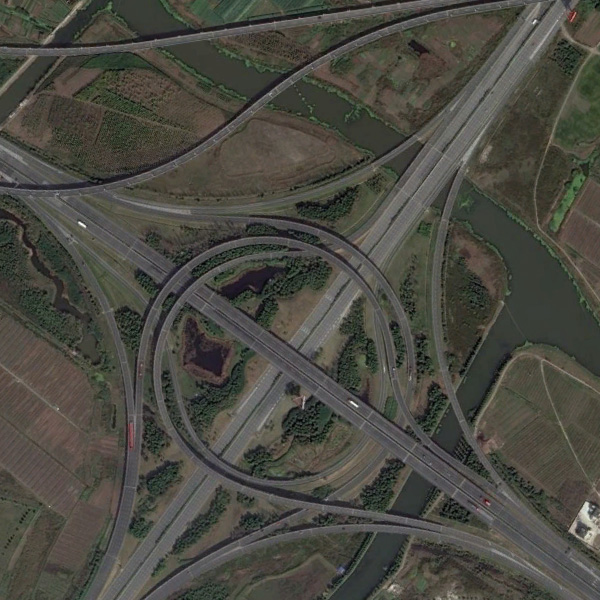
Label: Viaduct